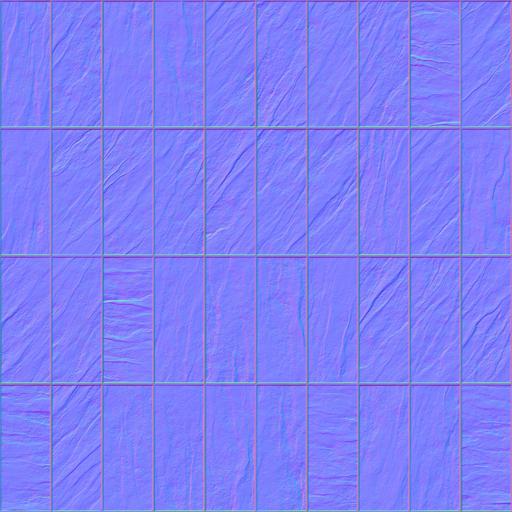
dirt dirty rough square tiled tiles white